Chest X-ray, AP view. Patient: 20 years old, sex M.
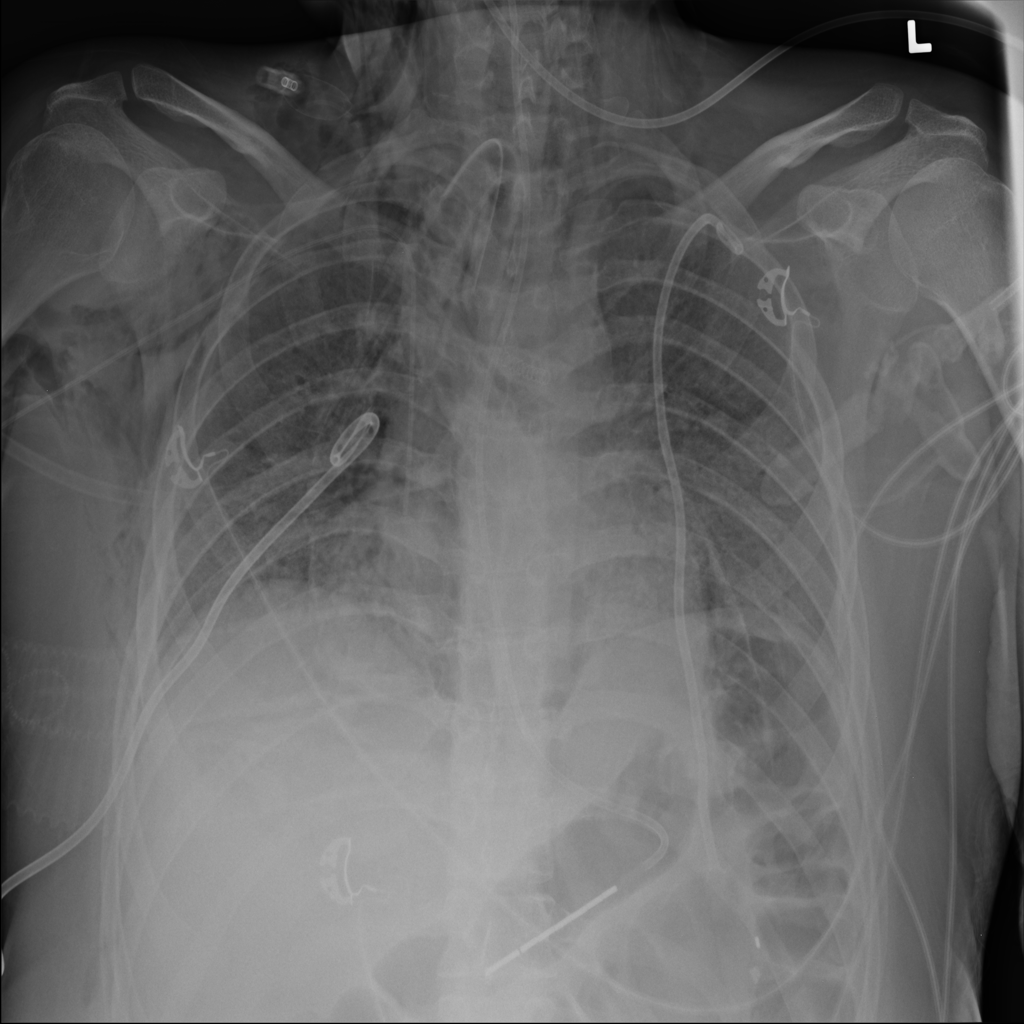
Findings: Emphysema, Pneumothorax